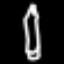
Label: pencil